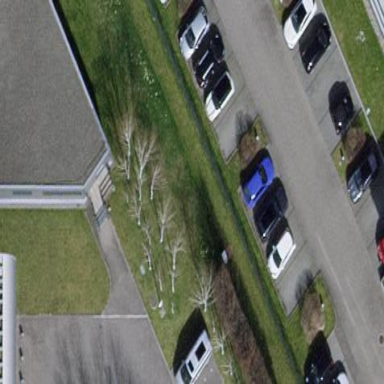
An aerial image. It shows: Parking area with surface.